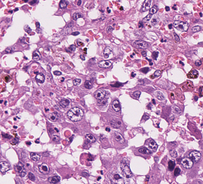
Tumor epithelial tissue: yes
Tumor-associated stroma tissue: no
Normal tissue: no